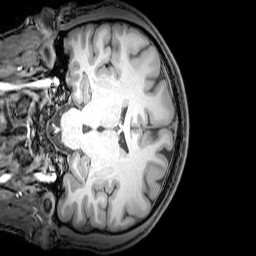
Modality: T1w
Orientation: coronal
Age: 24
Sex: male
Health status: healthy
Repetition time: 0.081 s
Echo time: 0.037 s